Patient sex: M
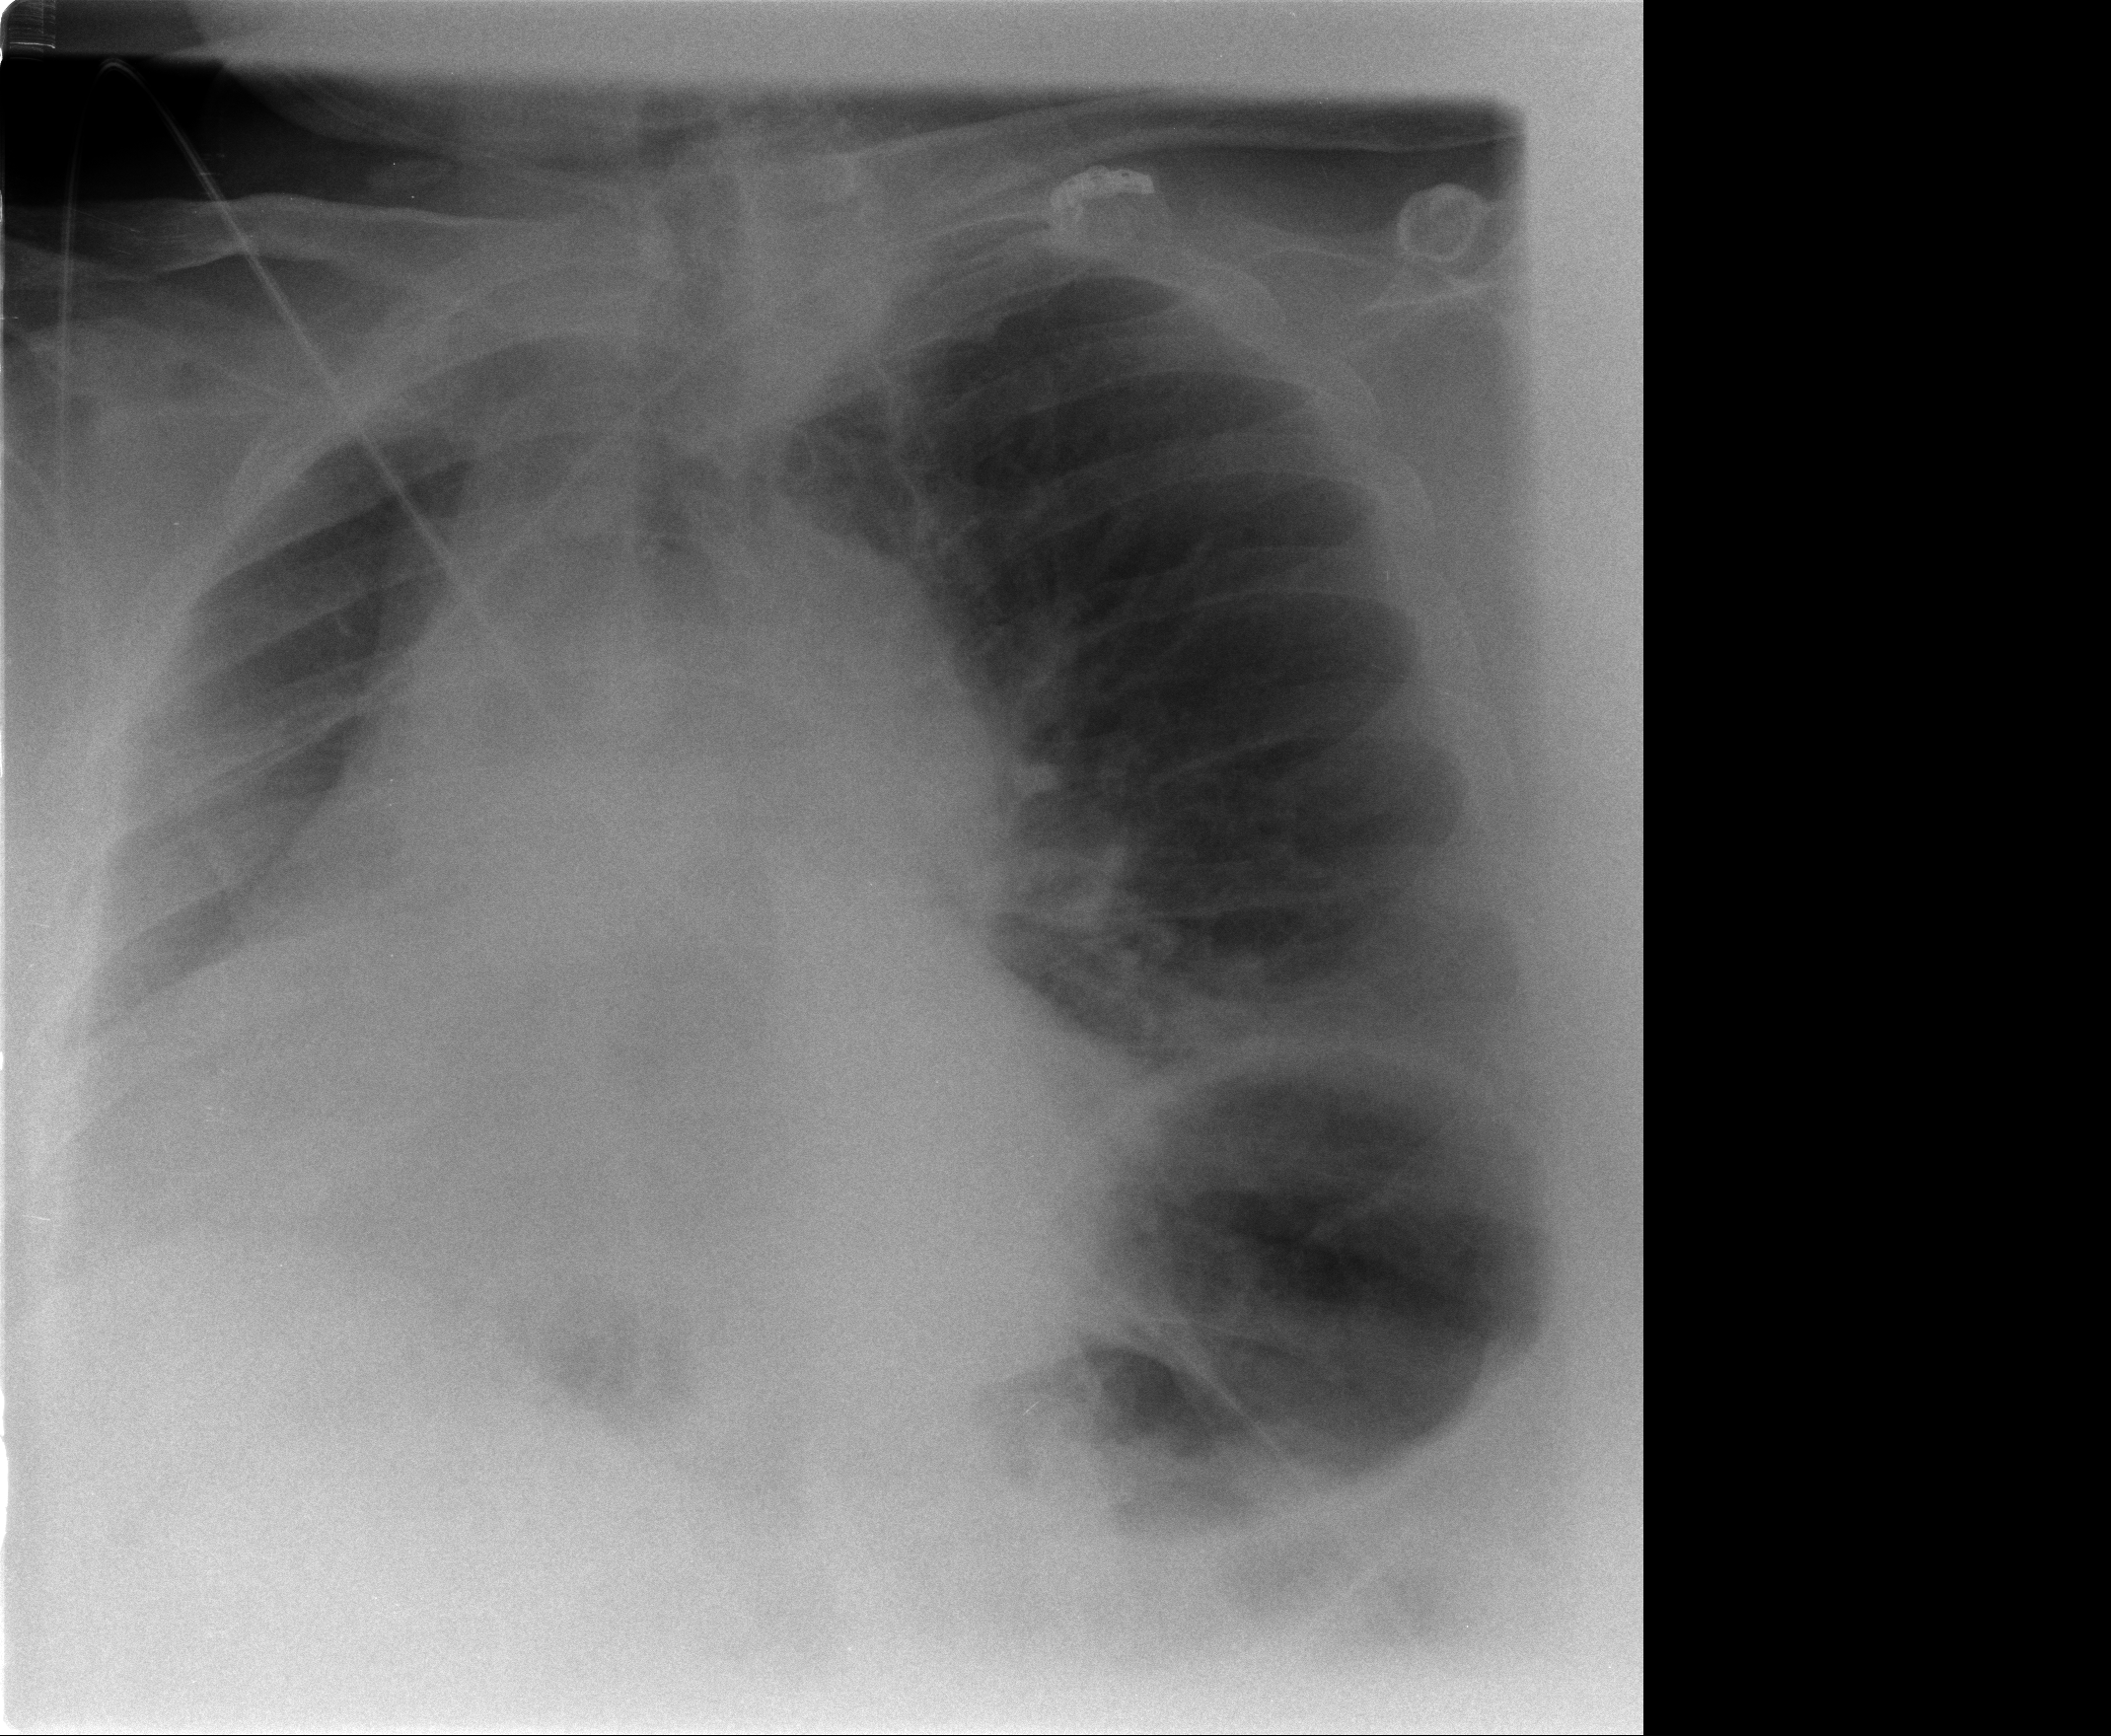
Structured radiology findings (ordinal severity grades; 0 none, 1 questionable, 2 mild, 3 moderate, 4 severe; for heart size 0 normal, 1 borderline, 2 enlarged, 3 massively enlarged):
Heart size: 1
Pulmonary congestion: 1
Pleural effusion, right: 0
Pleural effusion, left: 2
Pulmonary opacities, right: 0
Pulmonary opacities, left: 1
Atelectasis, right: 0
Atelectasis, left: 2